Question: Please refer to the following image:

I wanted to group the controls like that. Beside Email, Calendar, and Tasks, there's a line drawn. I searched, but I don't think I got anywhere close to finding the solution. They all point to drawing using GDI, whatever that is. Even fiddled with the group box with no use.
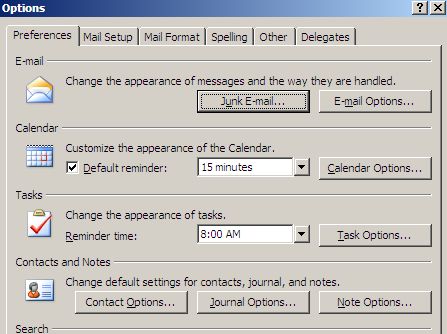
Answer: This should get you very close:
'''
label1.AutoSize = false;
label1.Height = 2;
label1.BorderStyle = BorderStyle.Fixed3D;
'''